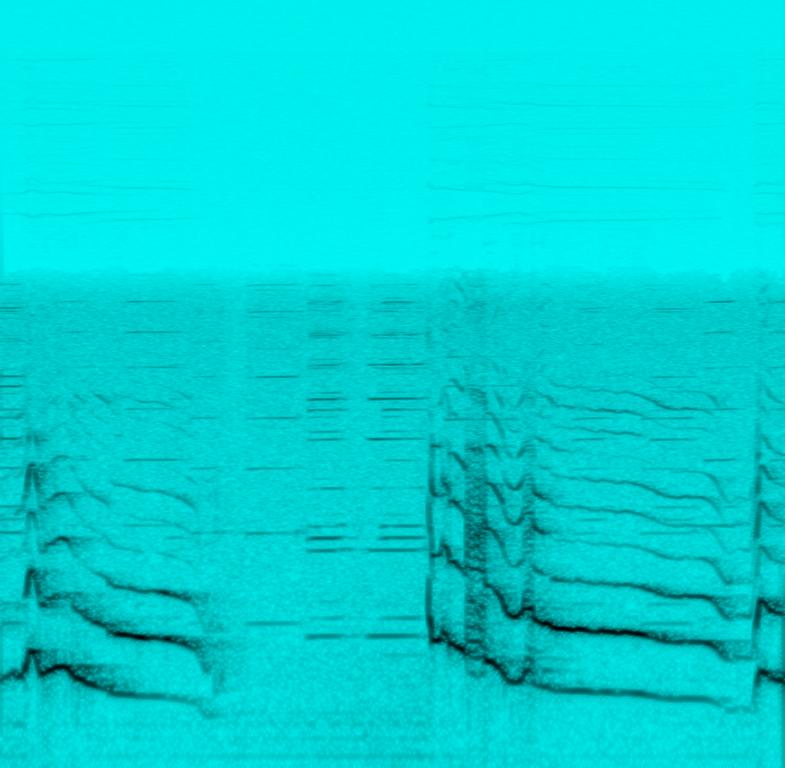
This audio clip is a harmonica melody with vocalisation.The music is dissonant with the sound of a dog howling/whining to the rhythm of the harmonica. It is sweet, entertaining and adorable.